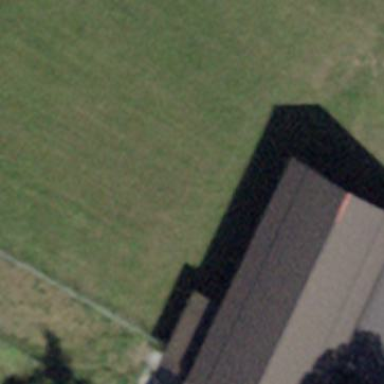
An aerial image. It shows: Building with gabled roof colored brown.